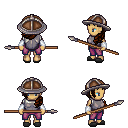
a pixel art fantasy rpg character, female body template, human, tanned skin, steel chest armor, magenta pants, brown left-swept hairstyle, chain helm, white cloth bracers, gray slippers, spear, four views (front, back, left, right), 2x2 character sprite sheet, small pixel art, hard edges, no anti-aliasing